Platform: macOS
Application: Chrome
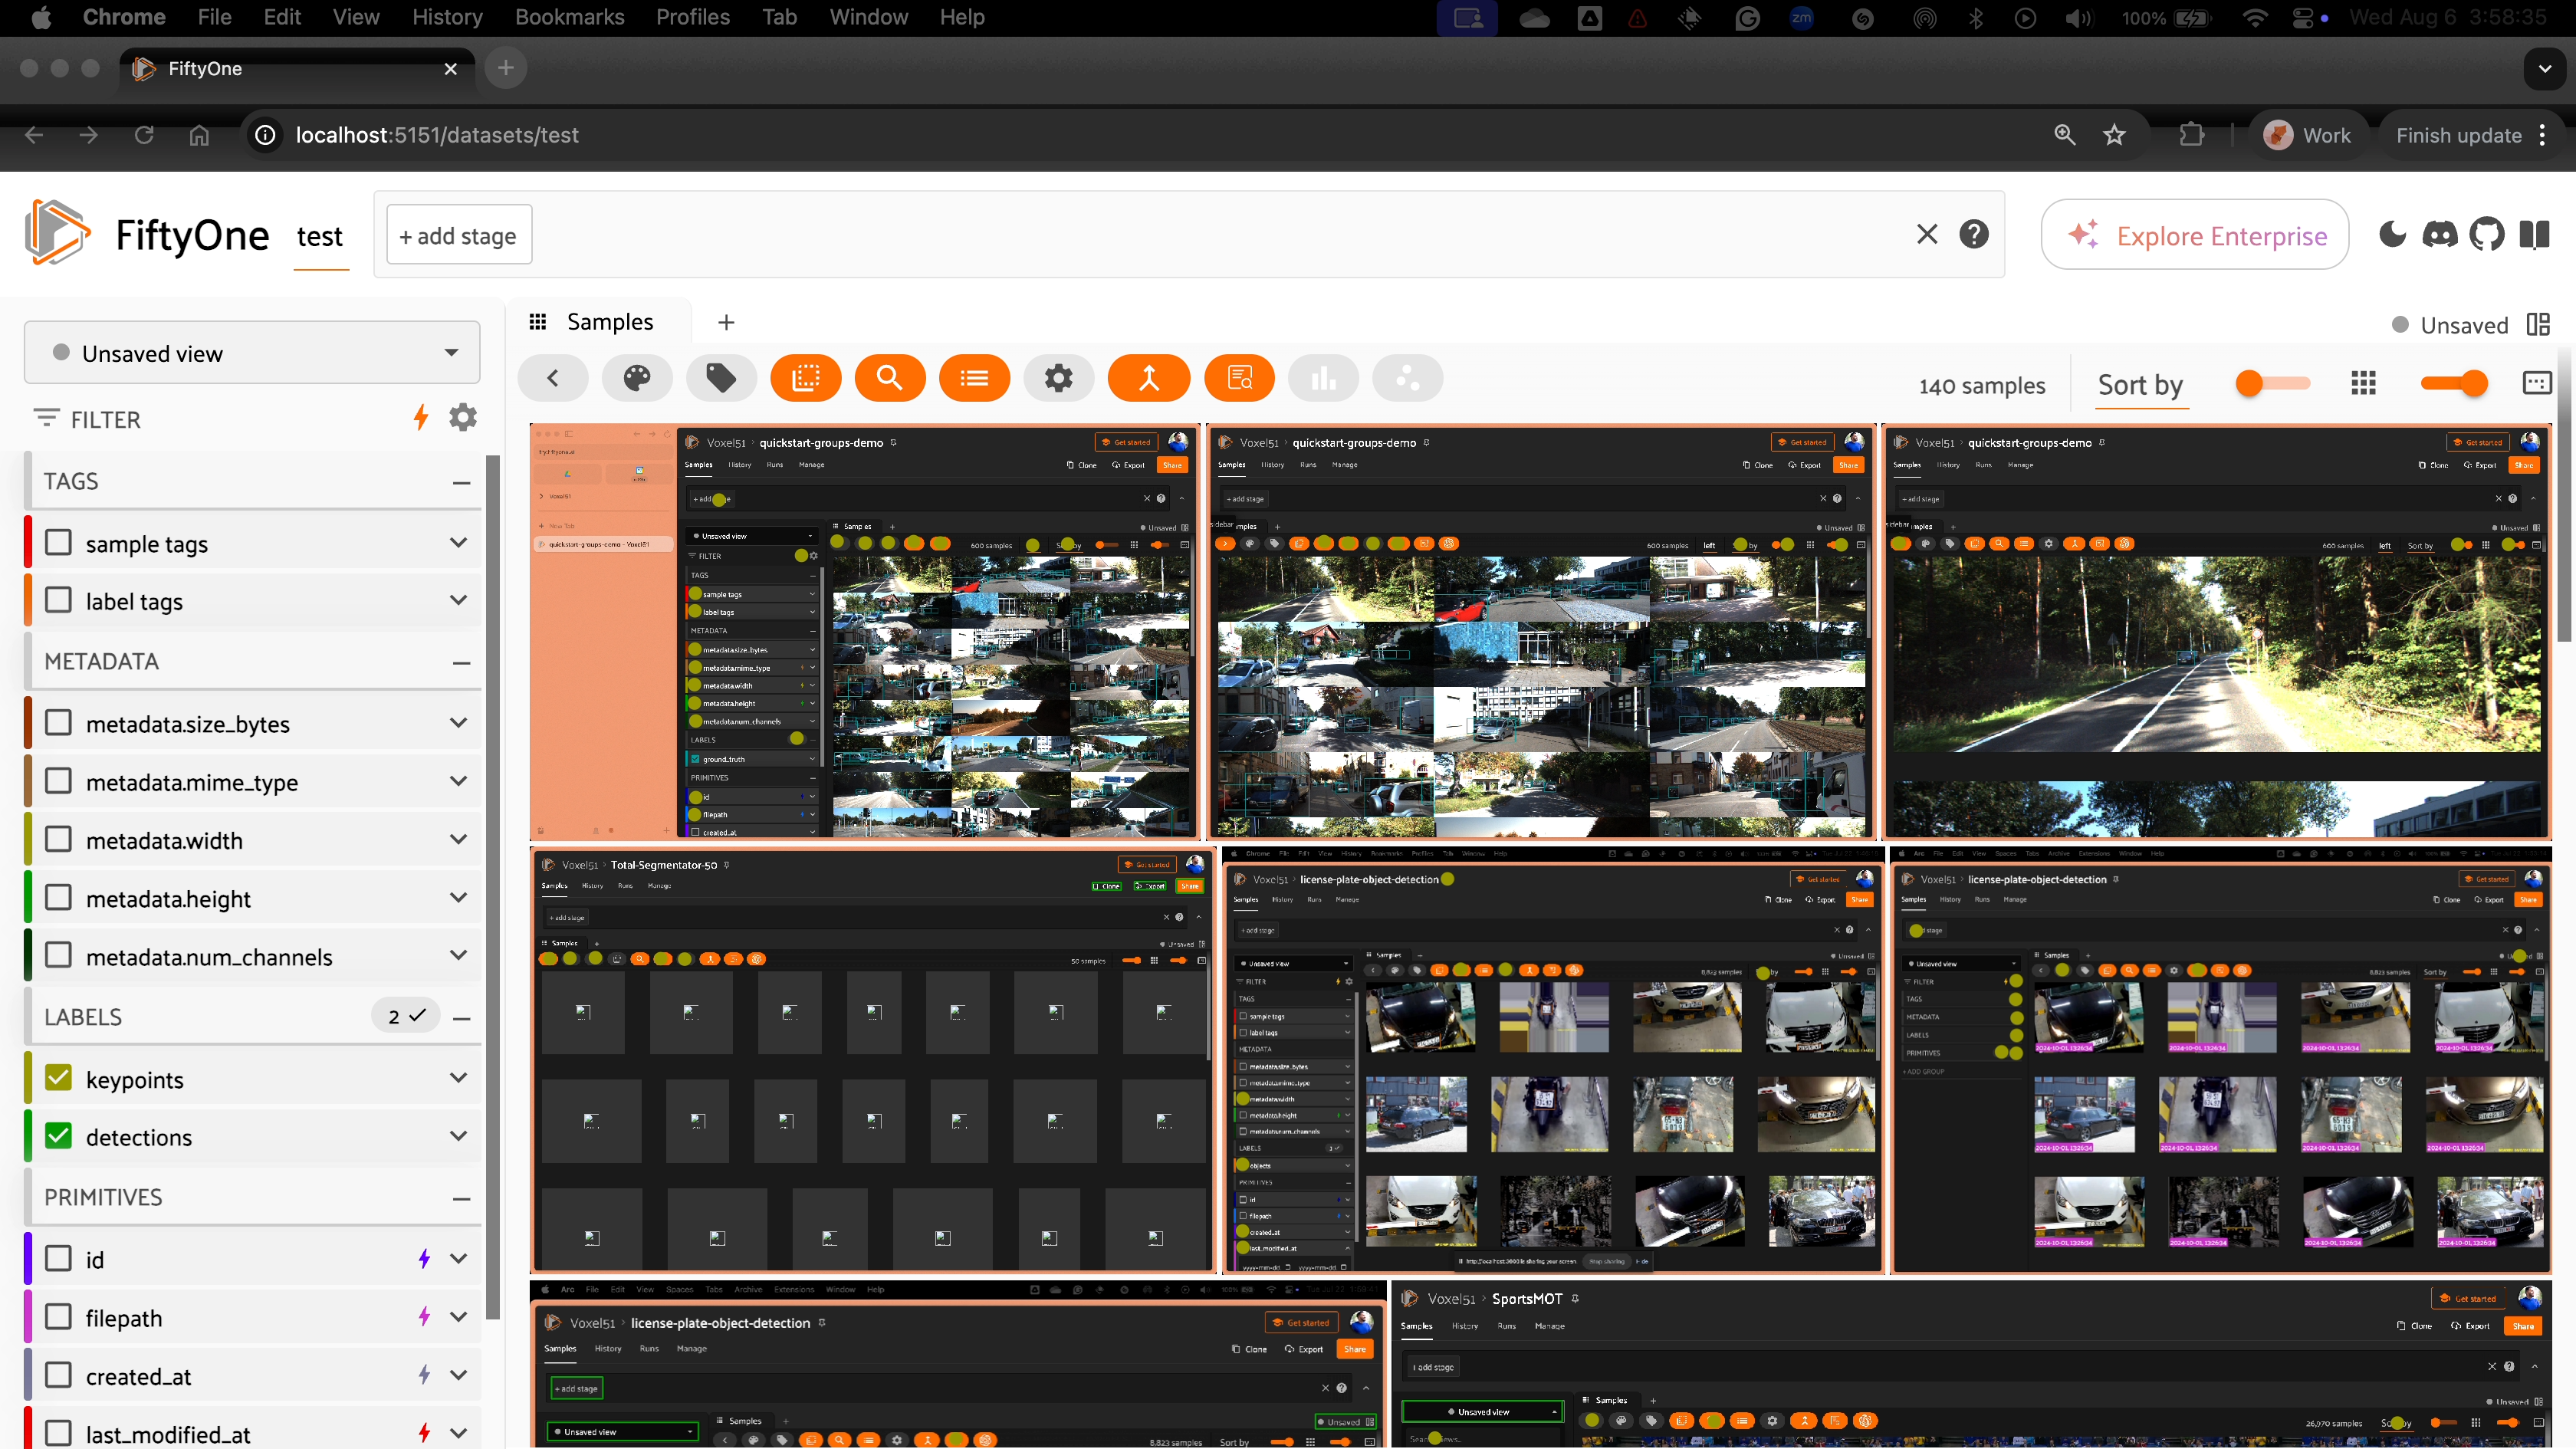
task_description: Minimize the metadata group in the sidebar
action_type: click
element_info: Icon
steps_since_start: 1